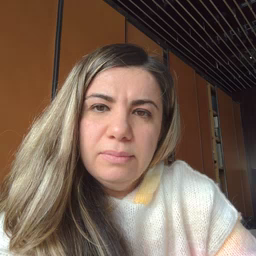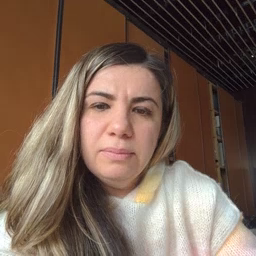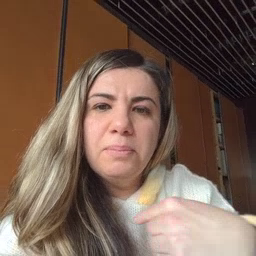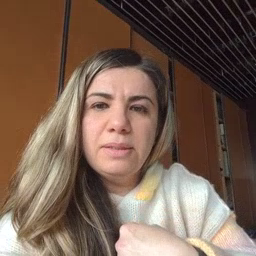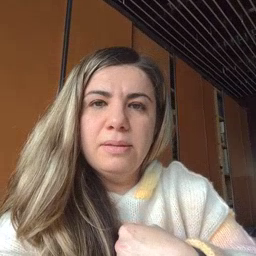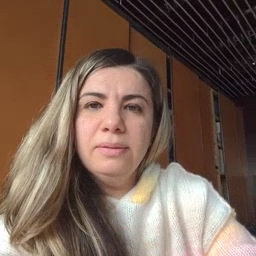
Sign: minemy